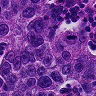
Metastatic tissue present: yes